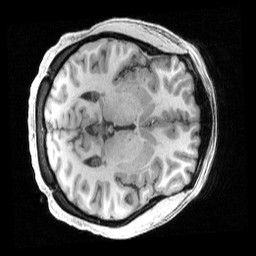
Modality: T1w
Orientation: axial
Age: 28
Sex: female
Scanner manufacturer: siemens
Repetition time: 2.4 s
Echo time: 0.00231 s